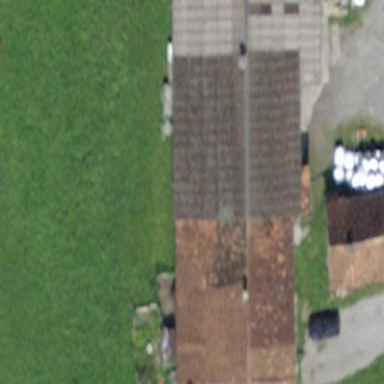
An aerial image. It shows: Farm building.